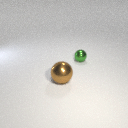
small green metal sphere behind large brown metal sphere